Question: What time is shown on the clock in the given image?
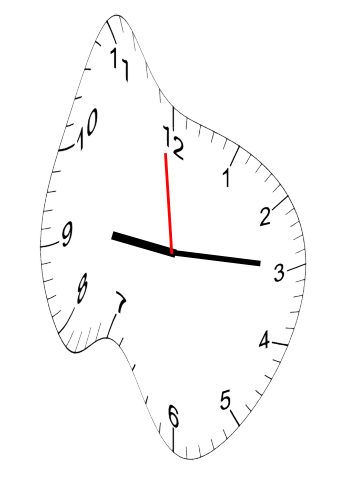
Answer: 09:14:59